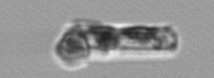
Label: Guinardia_delicatula